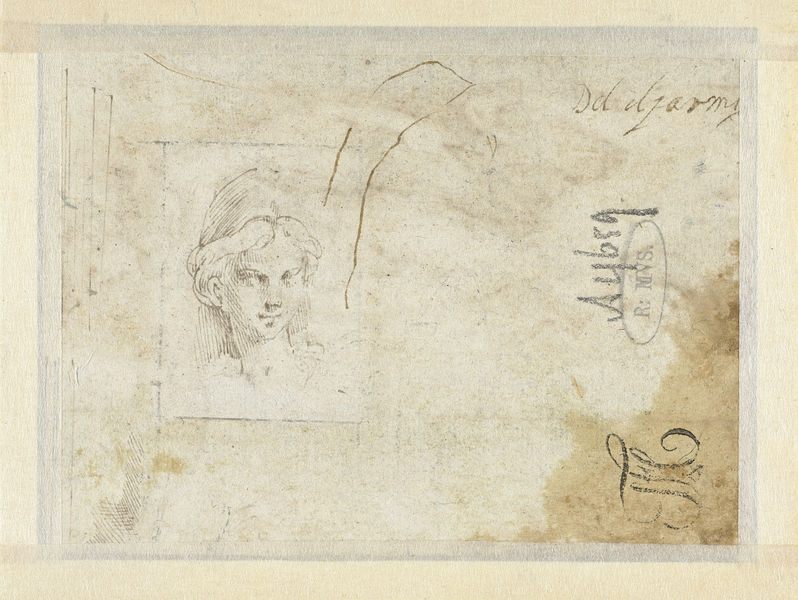
Titel: Hoofdje van een vrouw met een helm (Minerva?)
Künstler: Parmigianino
Standort: Amsterdam
Institution: Rijksmuseum
Schlagwörter: portrait, girl, paper, femme, marianne, esquisse, pencil, jeune, canvas, espagne, aveugle, vintage, timbre, memory